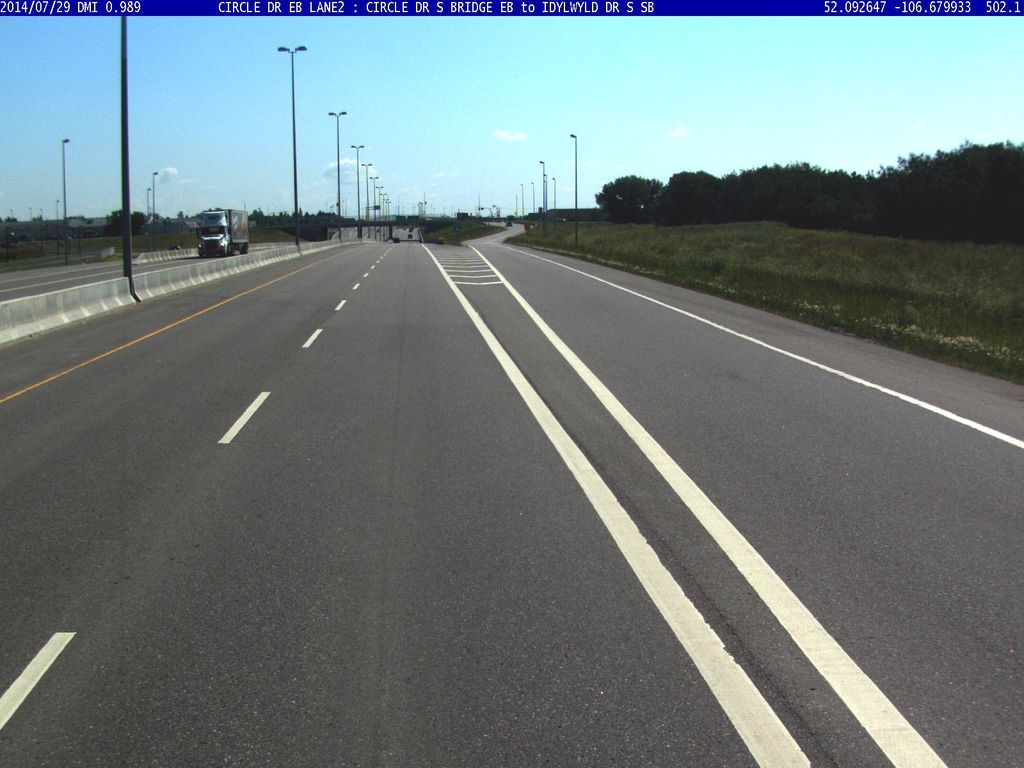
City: saskatoon